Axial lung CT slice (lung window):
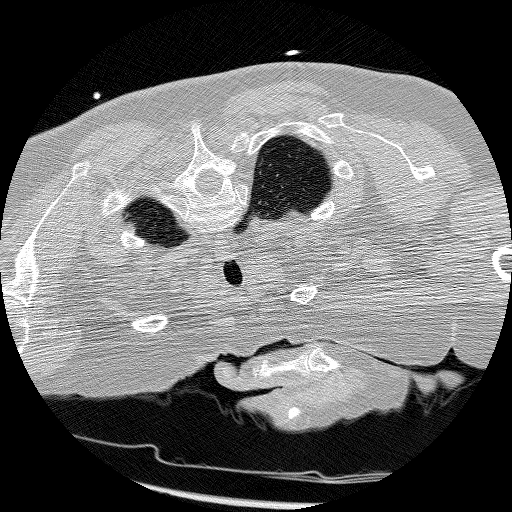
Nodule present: no